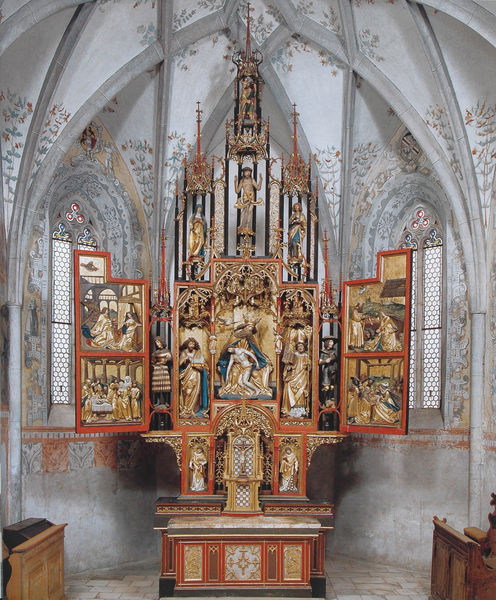
Titel: Hochaltar, Gesamtansicht mit geöffneten Flügeln
Künstler: Jörg Lederer
Standort: Latsch im Vintschgau
Institution: Spitalkirche Heilig Geist
Schlagwörter: blau, flügel, körper, gelb, fenster, grau, holz, licht, orange, schmuck, weiss, rot, malerei, ornament, architektur, johannes, rahmen, sockel, spitze, stein, taube, bild, innenraum, kirche, boden, figur, gold, reich, mutter, gotik, krone, relief, bilder, figuren, könig, tafel, gestühl, verzierung, stuck, plastik, foto, fotografie, bögen, gewölbe, alter, vergoldet, kreuz, jungfrau, fliesen, altar, bänke, hochaltar, pult, schnitzerei, seiten, skulpturen, leib, dienste, gotisch, kreuzgewölbe, rippengewölbe, spitzbogen, christus, jesus, jesus christus, pieta, apsis, segen, segnen, chor, kapelle, wächter, könige, heilige, abendmahl, gefasst, heilig, gothik, maria, madonna, mutter gottes, szenen, fassung, netz, gothisch, meister, masswerk, verkündigung, geburt, erlöser, tryptichon, gottesmutter, kreut, fialen, strebewerk, biforien, tabernakel, verzerrt, gesprenge, dreifaltigkeit, predella, schnitzaltar, tafeln, chorraum, netzgewölbe, flügelaltar, triptychon, apostel, gottvater, triptichon, schmerzensmann, gesprengt, marienleben, wandelaltar, riemenschneider, messias, bänle, gottavater, gnadenstuhl, gottessohn, sohn gottes, heilige maria, christkind, ausklappbar, madonna mit dem kind, ausgeklappt, bakn, riech, christkönig, heilland, erretter, jesus von nazaret, gottesgebärerin, maria von nazaret